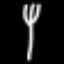
Label: fork